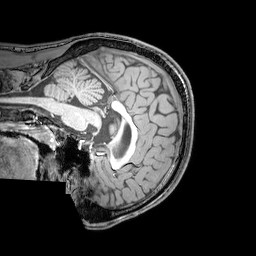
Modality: T1w
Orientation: sagittal
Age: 21
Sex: male
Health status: healthy
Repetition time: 0.081 s
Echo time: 0.037 s